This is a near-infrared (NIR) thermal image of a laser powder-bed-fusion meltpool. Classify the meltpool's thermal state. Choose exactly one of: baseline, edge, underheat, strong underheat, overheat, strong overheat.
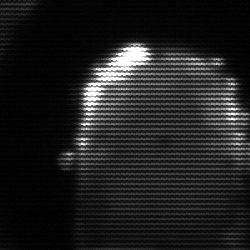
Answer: baseline